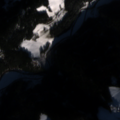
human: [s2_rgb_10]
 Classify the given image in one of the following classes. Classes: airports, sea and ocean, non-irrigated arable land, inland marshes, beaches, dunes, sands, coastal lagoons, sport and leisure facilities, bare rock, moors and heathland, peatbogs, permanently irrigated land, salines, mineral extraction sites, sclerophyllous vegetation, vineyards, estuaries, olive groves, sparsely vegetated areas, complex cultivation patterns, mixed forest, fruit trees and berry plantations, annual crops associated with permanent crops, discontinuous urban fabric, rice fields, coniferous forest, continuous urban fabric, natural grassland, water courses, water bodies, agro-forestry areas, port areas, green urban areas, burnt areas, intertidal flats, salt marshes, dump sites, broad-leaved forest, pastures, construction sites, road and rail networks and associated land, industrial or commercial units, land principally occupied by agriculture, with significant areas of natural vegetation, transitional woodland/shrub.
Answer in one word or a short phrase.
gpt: discontinuous urban fabric, pastures, coniferous forest, natural grassland